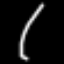
Label: squiggle